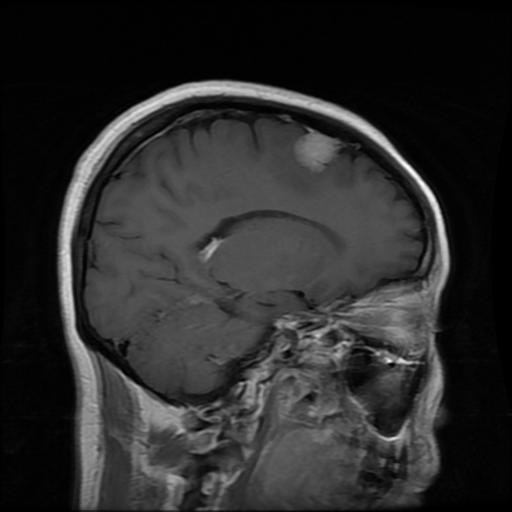
Label: meningioma